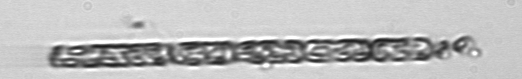
Label: Dactyliosolen_fragilissimus